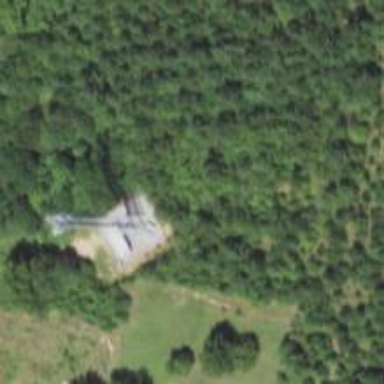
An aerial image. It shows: Communication mast tower.